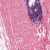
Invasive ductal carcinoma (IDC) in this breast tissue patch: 0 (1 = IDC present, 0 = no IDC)